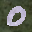
Label: 0